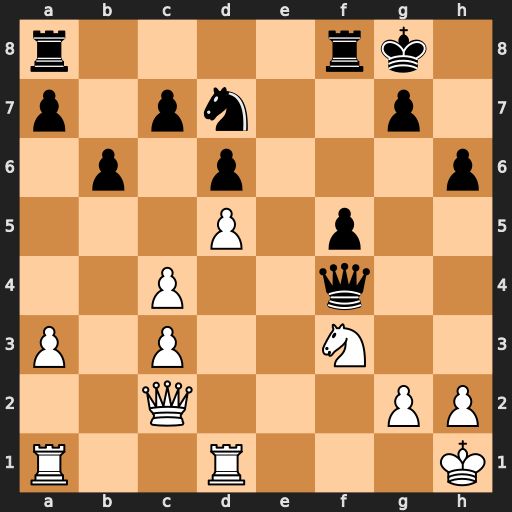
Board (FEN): r4rk1/p1pn2p1/1p1p3p/3P1p2/2P2q2/P1P2N2/2Q3PP/R2R3K
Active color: w
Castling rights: -
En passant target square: -
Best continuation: Rd4 Qe3 Re1 Qxe1+ Nxe1